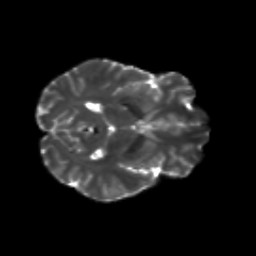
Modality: T2w
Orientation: axial
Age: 21
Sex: male
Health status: healthy
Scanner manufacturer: siemens
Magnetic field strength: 3 T
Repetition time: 8.6 s
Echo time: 0.095 s